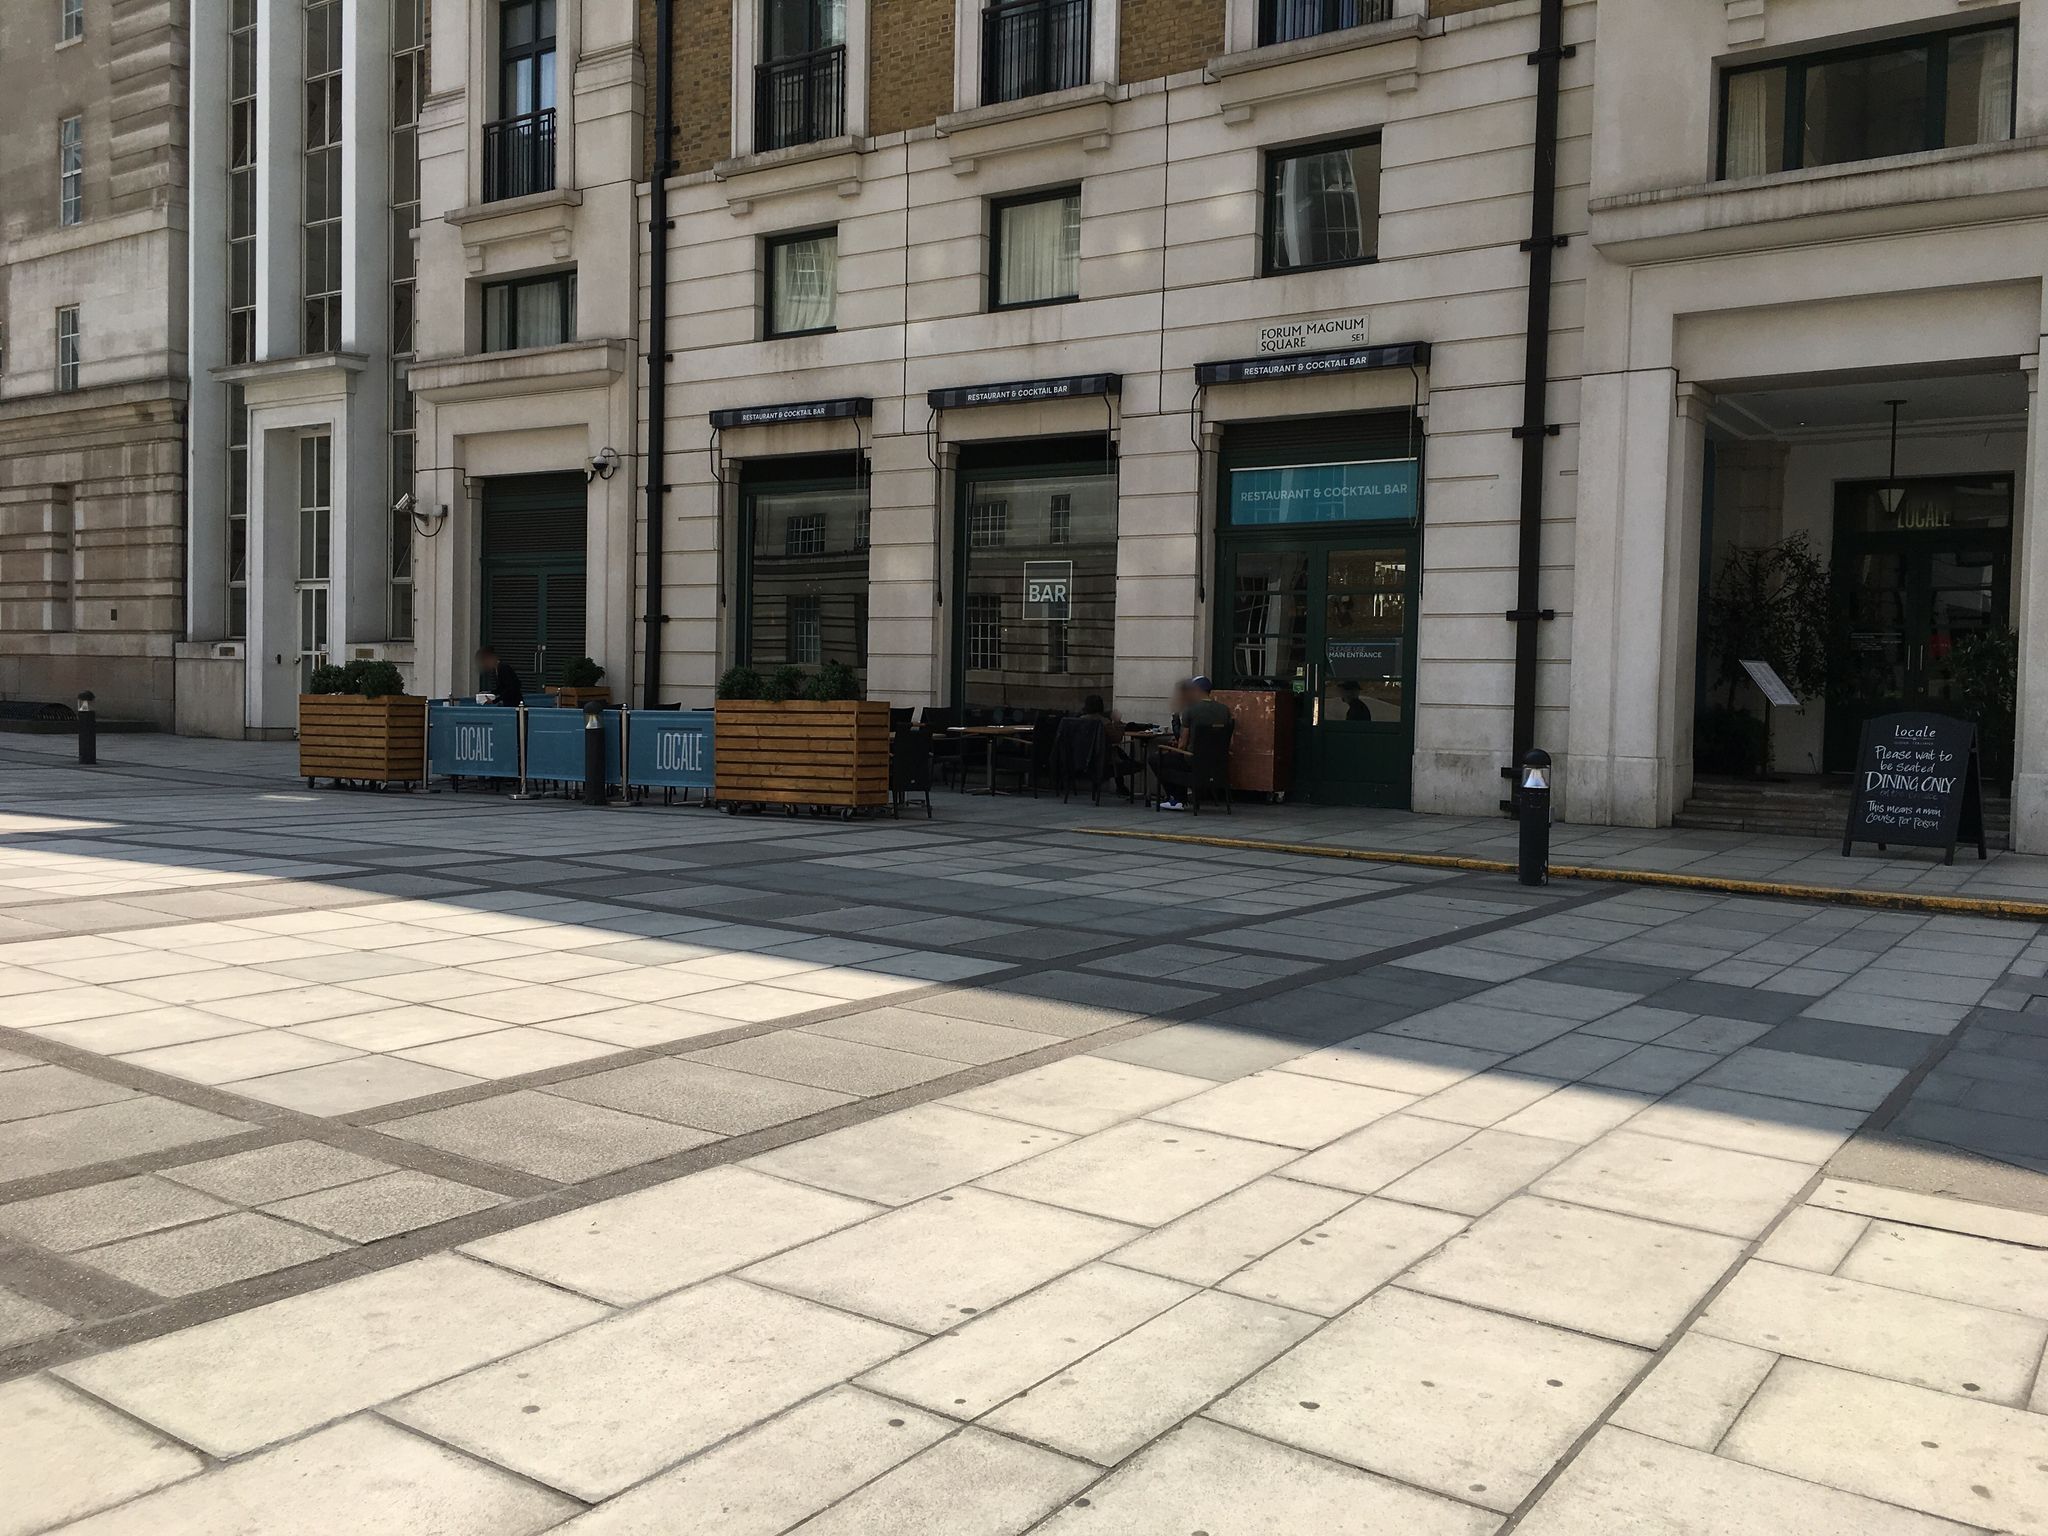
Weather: clear
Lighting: day
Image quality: good
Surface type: walking surface
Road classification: footway, cycleway, pedestrian
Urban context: urban centre
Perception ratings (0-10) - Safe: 5.53, Lively: 7.67, Beautiful: 3.48, Boring: 5.31, Depressing: 5.1, Wealthy: 6.98